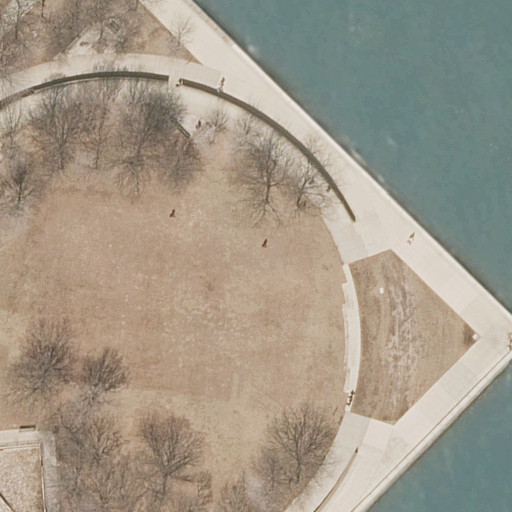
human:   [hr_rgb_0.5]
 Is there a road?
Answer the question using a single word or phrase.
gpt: yes

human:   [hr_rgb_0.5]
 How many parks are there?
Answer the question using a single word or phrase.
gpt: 2

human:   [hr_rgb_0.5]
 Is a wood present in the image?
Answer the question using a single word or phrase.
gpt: yes

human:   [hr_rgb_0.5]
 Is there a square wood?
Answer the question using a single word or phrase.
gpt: no

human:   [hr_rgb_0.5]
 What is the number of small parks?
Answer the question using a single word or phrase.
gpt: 0

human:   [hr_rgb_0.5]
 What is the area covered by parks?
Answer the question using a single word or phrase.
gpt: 15517m2

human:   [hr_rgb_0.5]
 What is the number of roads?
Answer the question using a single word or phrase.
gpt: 7

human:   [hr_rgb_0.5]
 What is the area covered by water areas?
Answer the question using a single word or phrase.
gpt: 2505m2

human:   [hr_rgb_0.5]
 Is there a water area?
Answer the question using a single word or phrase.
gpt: yes

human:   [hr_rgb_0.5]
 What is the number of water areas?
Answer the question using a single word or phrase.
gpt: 1

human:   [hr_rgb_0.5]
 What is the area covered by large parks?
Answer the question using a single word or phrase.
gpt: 15517m2

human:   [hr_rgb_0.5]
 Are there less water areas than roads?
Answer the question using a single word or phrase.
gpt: yes

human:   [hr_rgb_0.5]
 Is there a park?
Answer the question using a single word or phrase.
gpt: yes

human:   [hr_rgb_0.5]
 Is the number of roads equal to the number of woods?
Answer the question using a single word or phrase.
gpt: no

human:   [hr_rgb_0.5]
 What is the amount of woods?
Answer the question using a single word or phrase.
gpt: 2

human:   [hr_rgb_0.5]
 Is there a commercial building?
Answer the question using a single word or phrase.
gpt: no

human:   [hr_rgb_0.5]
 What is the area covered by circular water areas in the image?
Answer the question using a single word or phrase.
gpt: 0m2

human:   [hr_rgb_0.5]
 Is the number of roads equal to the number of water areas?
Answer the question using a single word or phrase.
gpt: no

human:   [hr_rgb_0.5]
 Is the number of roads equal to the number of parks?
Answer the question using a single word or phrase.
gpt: no

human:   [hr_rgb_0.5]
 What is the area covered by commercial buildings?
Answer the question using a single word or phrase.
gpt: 0m2

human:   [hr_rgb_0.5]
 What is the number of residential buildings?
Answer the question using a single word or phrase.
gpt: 0

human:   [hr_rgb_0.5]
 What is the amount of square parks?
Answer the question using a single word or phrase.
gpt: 0

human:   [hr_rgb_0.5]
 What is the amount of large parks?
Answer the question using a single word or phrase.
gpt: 2

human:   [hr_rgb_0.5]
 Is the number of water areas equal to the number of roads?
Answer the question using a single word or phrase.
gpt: no

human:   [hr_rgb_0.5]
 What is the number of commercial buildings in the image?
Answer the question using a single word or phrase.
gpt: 0

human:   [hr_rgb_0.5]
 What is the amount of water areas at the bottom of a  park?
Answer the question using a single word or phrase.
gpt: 0

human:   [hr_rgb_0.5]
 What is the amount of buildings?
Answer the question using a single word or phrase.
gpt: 0

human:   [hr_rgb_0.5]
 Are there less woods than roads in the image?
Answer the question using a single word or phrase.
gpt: yes

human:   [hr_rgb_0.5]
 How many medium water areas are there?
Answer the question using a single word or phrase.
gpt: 0

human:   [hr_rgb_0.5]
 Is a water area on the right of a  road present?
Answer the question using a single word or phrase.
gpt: yes

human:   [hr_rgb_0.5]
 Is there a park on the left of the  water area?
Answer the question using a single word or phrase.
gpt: yes

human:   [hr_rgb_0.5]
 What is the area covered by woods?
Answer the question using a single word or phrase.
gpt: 276m2

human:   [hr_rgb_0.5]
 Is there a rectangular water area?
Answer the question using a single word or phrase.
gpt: no

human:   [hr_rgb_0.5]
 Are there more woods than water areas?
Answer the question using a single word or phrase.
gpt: yes

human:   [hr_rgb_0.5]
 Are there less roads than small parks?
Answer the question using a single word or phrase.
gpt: no

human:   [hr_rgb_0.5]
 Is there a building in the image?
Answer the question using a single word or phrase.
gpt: no

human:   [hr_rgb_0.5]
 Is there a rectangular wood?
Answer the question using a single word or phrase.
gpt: yes

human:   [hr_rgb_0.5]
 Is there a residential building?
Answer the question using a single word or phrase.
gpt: no

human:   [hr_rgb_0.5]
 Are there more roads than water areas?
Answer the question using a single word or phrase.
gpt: yes

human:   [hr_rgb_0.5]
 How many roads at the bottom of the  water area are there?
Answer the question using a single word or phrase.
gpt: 2

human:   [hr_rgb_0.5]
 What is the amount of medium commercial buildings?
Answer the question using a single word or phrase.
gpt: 0

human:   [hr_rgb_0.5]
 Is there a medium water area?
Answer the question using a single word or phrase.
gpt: no

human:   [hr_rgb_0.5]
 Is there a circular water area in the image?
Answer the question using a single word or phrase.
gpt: no

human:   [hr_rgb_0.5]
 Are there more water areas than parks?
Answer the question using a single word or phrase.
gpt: no

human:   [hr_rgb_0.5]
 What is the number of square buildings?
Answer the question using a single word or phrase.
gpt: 0

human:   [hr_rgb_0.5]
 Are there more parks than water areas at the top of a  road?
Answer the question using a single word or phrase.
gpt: yes

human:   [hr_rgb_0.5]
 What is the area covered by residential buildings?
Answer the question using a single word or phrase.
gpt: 0m2

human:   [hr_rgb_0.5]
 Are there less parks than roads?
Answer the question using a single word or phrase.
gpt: yes

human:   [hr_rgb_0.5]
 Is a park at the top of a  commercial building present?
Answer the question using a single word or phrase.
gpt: no

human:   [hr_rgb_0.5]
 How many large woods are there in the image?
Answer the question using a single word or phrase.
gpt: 0

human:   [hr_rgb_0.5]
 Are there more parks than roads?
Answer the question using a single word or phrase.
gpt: no

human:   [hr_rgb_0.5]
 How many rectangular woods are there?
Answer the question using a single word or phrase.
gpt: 1

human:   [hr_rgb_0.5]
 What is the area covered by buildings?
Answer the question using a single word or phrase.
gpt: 0m2

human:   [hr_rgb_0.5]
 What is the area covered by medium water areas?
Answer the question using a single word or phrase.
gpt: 0m2

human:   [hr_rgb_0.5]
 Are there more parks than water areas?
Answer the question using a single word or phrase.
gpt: yes

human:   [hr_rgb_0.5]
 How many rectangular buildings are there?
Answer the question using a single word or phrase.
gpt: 0

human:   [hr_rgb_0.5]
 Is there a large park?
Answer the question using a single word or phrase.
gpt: yes

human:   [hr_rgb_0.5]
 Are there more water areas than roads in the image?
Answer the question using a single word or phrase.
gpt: no

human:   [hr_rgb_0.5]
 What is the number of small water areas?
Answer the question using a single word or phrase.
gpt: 0

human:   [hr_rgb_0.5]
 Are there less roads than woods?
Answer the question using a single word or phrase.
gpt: no

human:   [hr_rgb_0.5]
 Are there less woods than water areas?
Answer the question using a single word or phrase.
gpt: no

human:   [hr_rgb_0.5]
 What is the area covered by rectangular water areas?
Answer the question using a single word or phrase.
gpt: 0m2

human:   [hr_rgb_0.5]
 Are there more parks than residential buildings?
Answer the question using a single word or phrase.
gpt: yes

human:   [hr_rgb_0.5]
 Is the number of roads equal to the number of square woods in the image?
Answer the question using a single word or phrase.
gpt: no